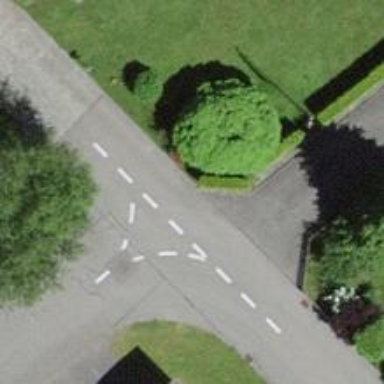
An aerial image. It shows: Hedge acting as barrier.